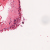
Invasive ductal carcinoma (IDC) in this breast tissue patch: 0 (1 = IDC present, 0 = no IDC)